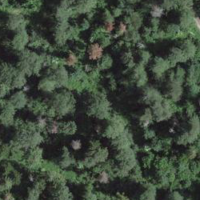
EUNIS habitat code: 44
Species observed at this site:
Fagus sylvatica